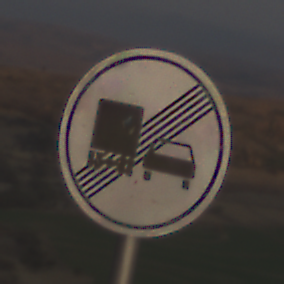
Verkehrszeichen: EndeUeberholverbotKraftfahrzeuge
Umgebung: Outdoor, Nature
Tageszeit: SunriseSunset
Wetter: PartlyCloudy
Licht: Natural
Jahreszeit: NotSpecified
Kontrast: HighContrast